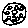
Label: moon